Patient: sex M, age 47
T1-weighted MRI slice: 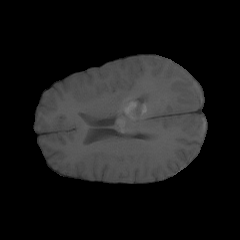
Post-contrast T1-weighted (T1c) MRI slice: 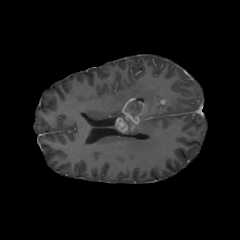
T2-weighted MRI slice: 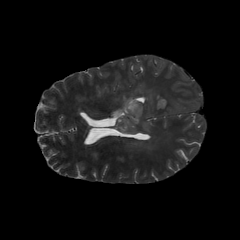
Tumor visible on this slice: yes
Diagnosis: Glioblastoma, IDH-wildtype
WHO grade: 4